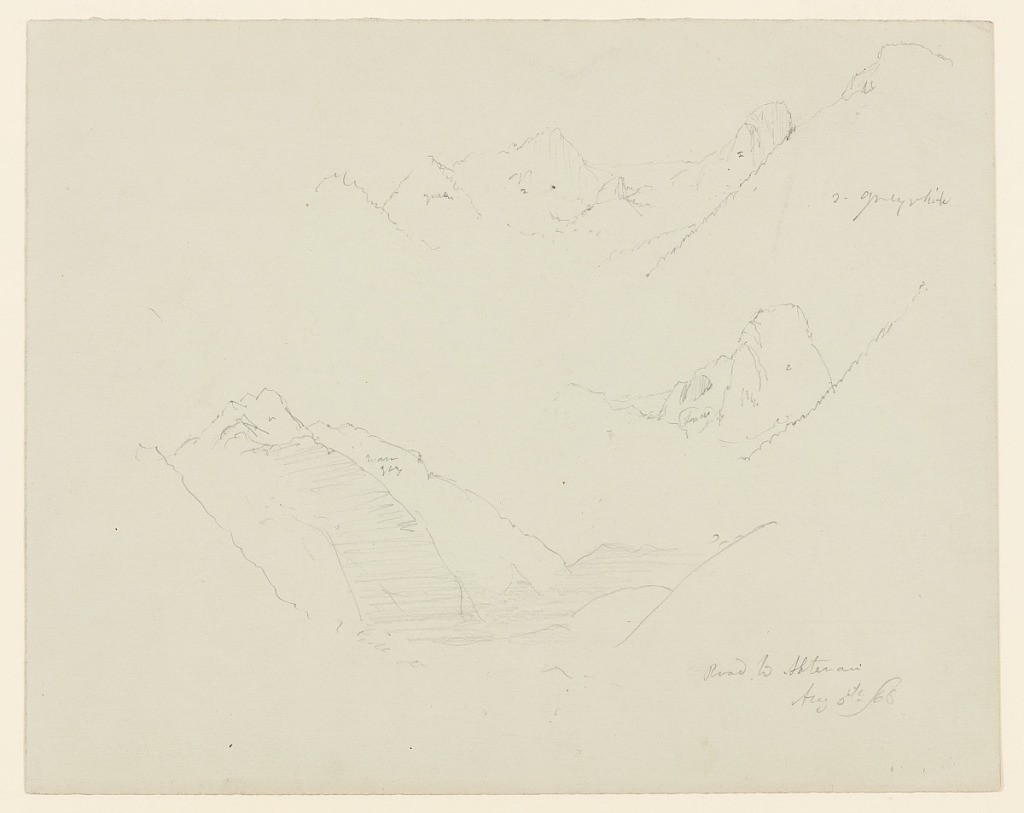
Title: Mountains on the Road to Abtenau, Austria
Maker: Frederic Edwin Church, American, 1826–1900
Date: August 5, 1868
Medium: Graphite on gray-green wove paper
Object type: Drawing
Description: Landscape sketch showing three views of the Austrian alps on the road between the towns of Golling an der Salzach and Abtenau in Austria. In the upper portion, a mountain valley with a tall peak at right is shown from an elevated perspective; at center right, a tall, round, rocky pinnacle is shown in the distance with snow at its base; and in the lower portion, another view of a mountain valley is included--here, with tall, sharp peaks extending into the background at left.